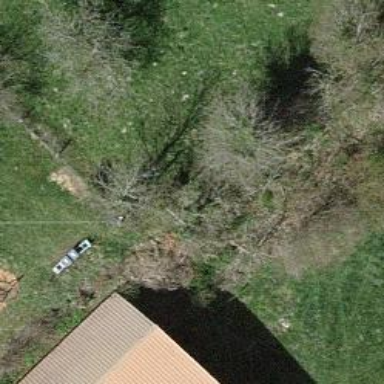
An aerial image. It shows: Single tag "natural: tree."